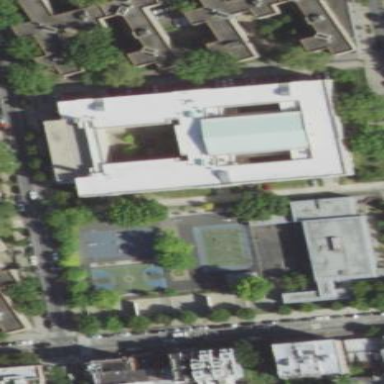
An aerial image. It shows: School.